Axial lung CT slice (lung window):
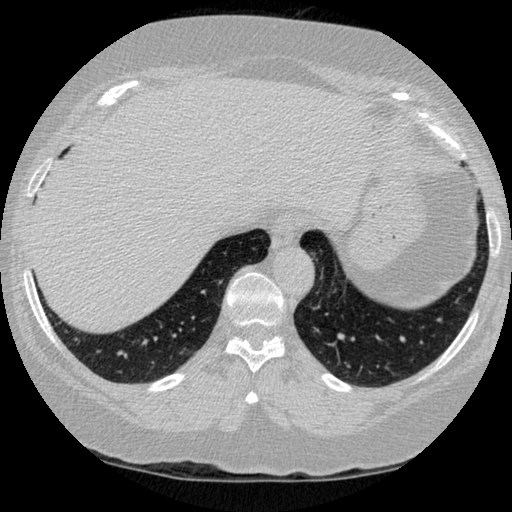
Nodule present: no